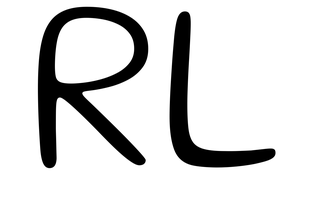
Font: Gluten_ExtraLight